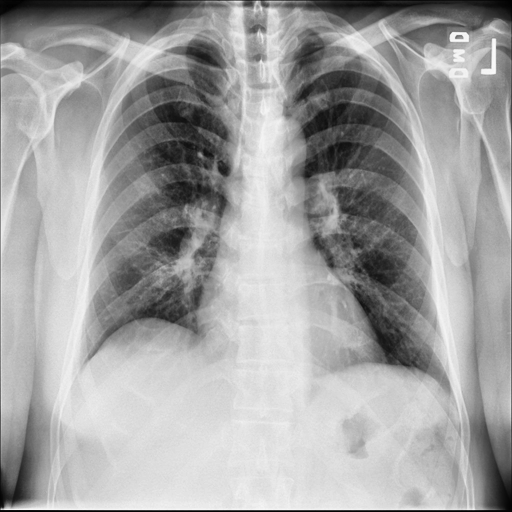
Finding: NORMAL